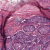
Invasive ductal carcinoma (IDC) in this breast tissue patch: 1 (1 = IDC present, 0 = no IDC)